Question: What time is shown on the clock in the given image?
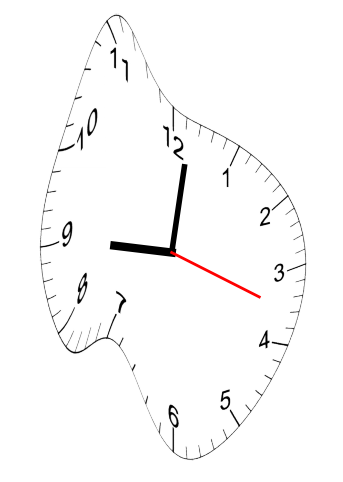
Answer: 09:01:18